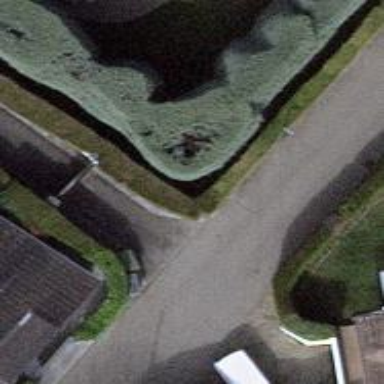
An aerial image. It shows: Hedge acting as barrier.